Brain MRI, t1w sequence, axial 2D slice.
Patient: age 34, sex F, weight 95 kg, height 1.95 m
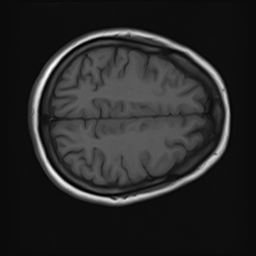